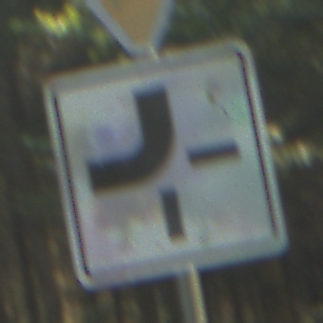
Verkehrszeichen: VerlaufVorfahrtsstrasse2
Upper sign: VorfahrtGewaehren
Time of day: MorningAfternoon
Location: Outdoor (Nature)
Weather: Clear
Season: NotSpecified
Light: Natural